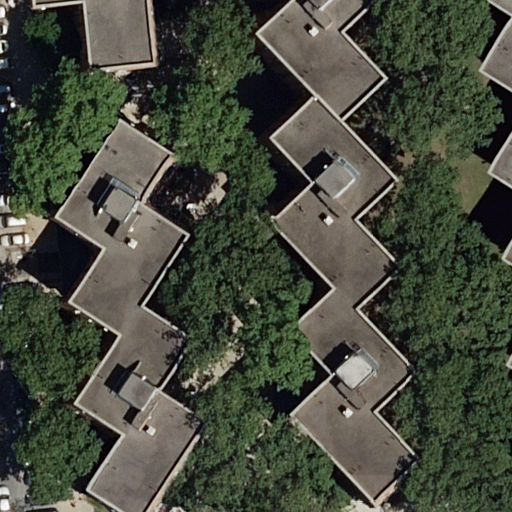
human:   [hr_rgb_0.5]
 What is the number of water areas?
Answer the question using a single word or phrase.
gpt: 0

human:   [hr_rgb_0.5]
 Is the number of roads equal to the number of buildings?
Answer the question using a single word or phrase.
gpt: no

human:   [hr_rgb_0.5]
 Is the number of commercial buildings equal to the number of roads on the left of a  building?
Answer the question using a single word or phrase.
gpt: no

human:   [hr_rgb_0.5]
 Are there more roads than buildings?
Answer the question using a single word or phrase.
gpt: no

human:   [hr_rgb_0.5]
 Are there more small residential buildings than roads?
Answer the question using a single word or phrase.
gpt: no

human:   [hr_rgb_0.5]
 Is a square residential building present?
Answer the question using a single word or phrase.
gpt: no

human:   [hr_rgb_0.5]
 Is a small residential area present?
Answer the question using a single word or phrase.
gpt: no

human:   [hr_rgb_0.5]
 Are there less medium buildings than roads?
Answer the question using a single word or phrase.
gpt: yes

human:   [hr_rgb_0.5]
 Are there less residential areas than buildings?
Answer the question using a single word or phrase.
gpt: yes

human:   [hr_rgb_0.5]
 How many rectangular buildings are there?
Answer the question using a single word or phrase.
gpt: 3

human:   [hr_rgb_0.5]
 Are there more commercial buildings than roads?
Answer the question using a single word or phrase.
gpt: no

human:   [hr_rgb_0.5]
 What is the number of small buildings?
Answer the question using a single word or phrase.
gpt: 2

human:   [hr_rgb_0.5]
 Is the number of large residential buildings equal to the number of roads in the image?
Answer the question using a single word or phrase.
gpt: no

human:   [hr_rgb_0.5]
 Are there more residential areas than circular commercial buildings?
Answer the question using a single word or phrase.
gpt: yes

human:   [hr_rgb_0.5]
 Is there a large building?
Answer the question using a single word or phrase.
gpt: yes

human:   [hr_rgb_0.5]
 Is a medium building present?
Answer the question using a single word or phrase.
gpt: yes

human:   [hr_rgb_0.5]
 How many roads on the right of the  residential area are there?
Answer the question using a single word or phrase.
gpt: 0

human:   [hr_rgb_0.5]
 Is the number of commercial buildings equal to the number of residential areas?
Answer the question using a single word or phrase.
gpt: no

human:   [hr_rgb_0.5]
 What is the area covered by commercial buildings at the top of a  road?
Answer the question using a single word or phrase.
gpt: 0m2

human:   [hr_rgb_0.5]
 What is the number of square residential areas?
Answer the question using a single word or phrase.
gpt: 0

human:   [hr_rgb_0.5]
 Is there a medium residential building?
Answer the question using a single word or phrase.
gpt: yes

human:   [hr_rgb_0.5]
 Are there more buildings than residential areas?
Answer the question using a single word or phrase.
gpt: yes

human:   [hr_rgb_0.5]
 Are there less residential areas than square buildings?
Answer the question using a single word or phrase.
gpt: no

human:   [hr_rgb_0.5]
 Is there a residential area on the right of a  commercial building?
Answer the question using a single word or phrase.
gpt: no

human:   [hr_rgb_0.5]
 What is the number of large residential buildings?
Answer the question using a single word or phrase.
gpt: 1

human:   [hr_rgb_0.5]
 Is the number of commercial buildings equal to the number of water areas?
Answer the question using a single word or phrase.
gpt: yes

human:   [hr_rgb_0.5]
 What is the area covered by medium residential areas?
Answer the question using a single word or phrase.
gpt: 0m2

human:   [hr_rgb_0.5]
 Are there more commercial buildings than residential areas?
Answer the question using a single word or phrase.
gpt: no

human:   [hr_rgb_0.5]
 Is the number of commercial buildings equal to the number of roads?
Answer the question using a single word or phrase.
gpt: no

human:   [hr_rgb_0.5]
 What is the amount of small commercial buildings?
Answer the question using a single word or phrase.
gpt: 0

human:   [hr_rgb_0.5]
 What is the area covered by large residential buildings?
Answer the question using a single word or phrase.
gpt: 971m2

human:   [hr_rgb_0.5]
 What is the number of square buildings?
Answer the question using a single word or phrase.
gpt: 0

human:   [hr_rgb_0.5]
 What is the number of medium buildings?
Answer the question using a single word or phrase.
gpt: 1

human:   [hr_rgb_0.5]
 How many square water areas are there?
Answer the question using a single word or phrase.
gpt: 0

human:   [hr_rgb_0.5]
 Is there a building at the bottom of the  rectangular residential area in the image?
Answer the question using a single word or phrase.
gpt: yes

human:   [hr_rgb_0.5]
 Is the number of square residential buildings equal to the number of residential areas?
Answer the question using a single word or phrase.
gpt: no